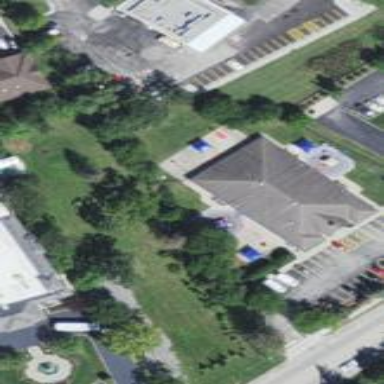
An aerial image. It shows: Kindergarten building.